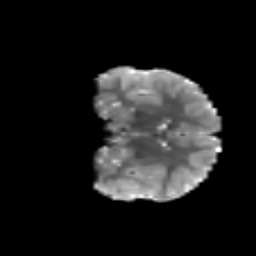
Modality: T2w
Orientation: coronal
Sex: male
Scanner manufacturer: siemens
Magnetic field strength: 3 T
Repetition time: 5 s
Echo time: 0.071 s